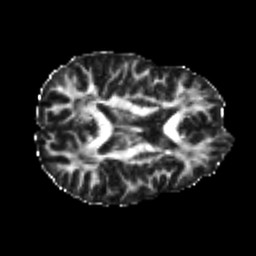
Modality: FA
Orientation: axial
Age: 26
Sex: male
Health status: healthy
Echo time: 0.074 s